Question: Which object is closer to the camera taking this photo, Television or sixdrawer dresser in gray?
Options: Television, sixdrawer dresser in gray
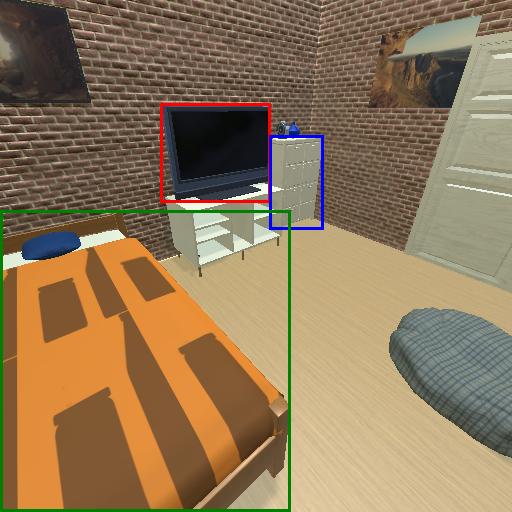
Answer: Television